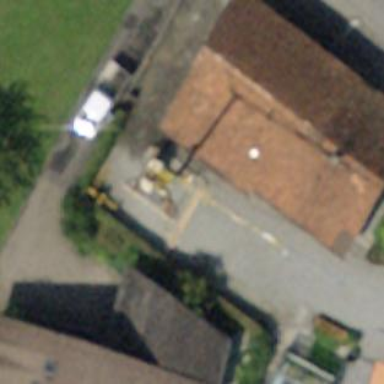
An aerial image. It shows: Garage.